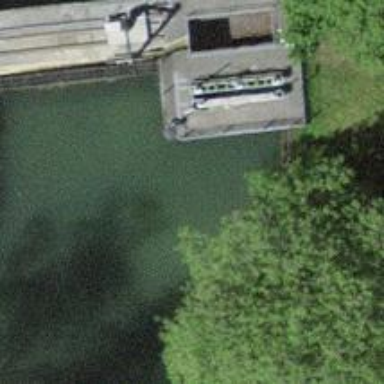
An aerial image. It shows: Weir along the waterway.